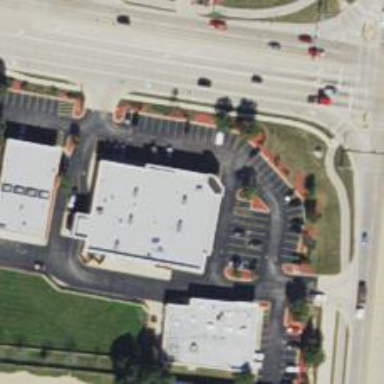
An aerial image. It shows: Pharmacy providing healthcare services.